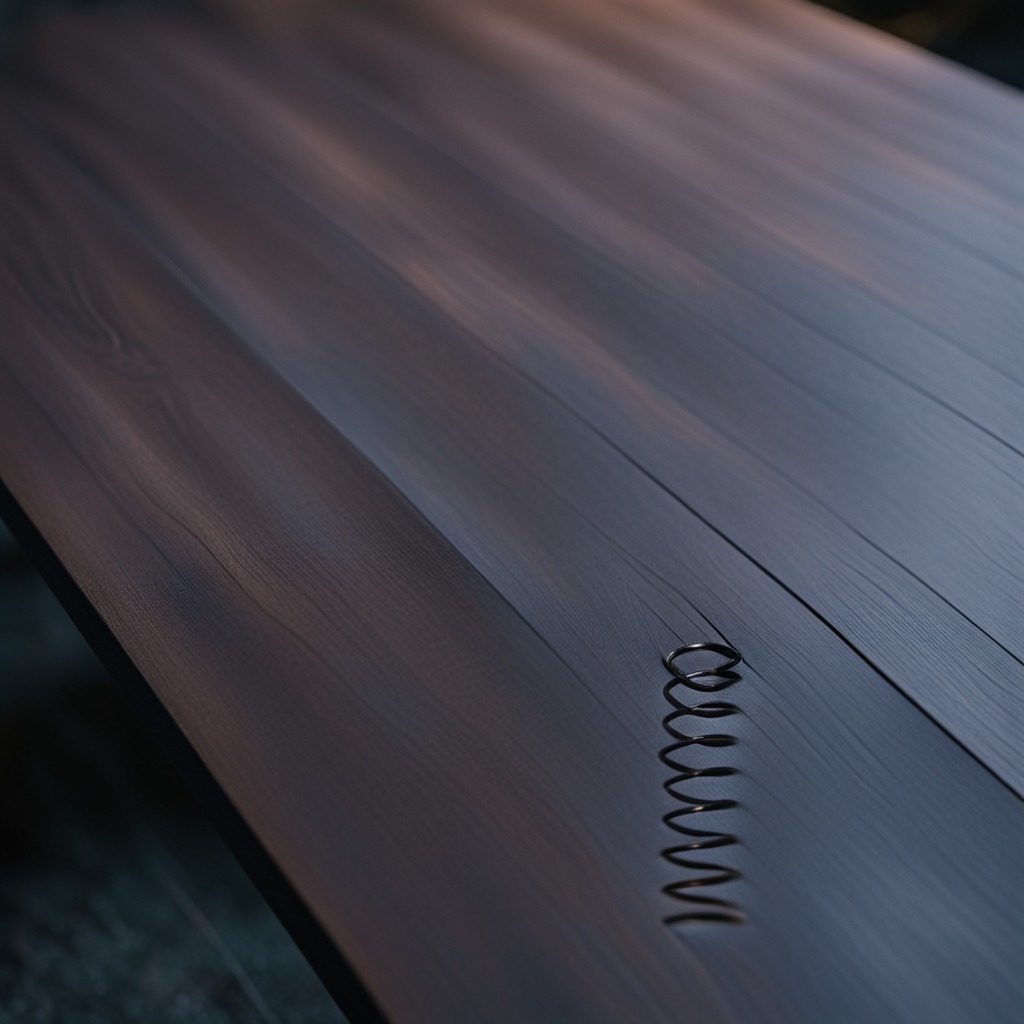
A coiled metal spring is lying on the old table.